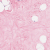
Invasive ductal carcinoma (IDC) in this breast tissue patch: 0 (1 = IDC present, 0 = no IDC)